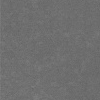
Atmospheric dust classification: dusty